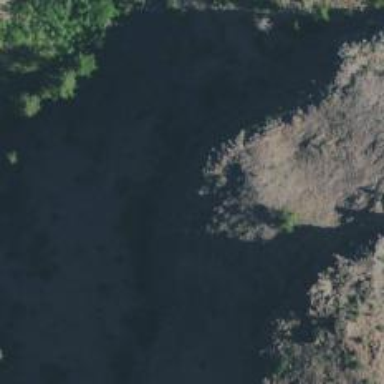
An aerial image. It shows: Cliff in nature.